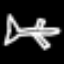
Label: airplane